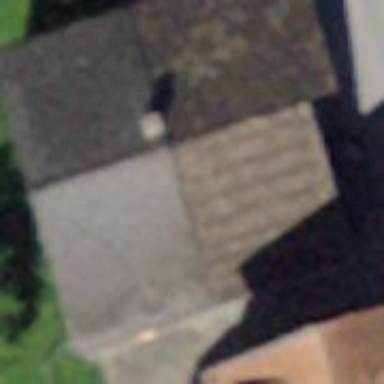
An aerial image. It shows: Building.